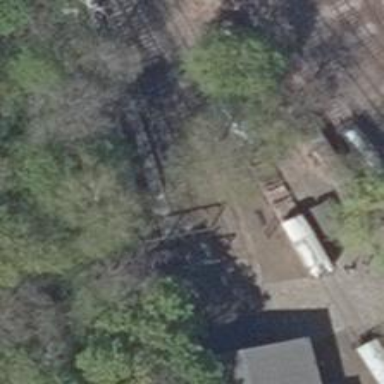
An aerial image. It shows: Preserved rail spur.